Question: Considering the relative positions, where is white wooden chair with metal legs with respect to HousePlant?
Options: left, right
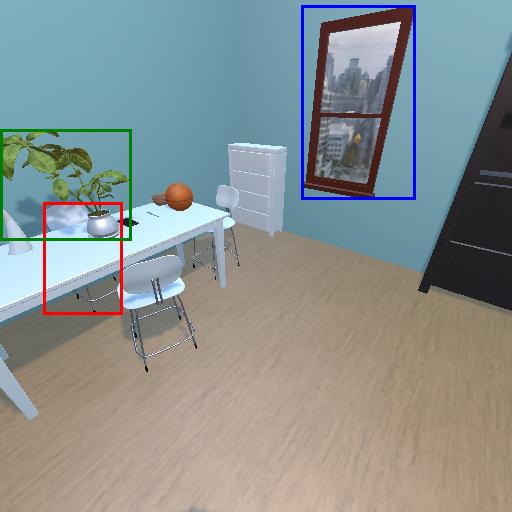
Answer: left